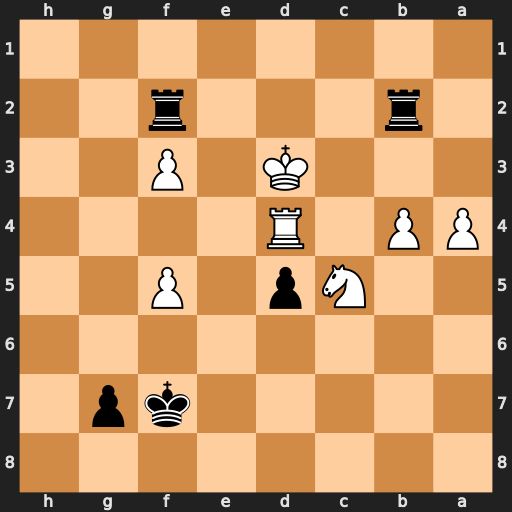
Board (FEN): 8/5kp1/8/2Np1P2/PP1R4/3K1P2/1r3r2/8
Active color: b
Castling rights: -
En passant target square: -
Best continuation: Rxf3#